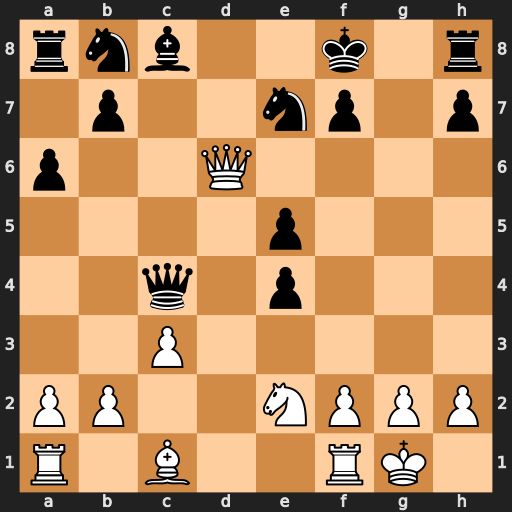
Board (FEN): rnb2k1r/1p2np1p/p2Q4/4p3/2q1p3/2P5/PP2NPPP/R1B2RK1
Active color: w
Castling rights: -
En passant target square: -
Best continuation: Qd8+ Kg7 Qxe7